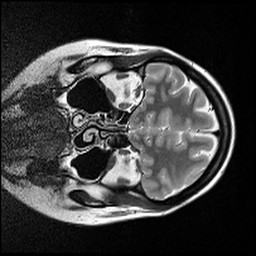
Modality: T2w
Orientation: coronal
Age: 24
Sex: female
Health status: ill
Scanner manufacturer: siemens
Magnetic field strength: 3 T
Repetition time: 5 s
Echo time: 0.085 s